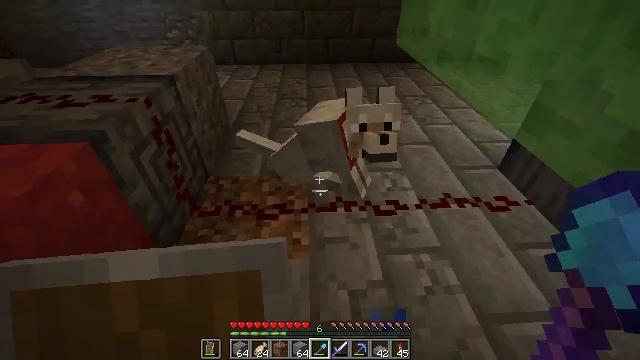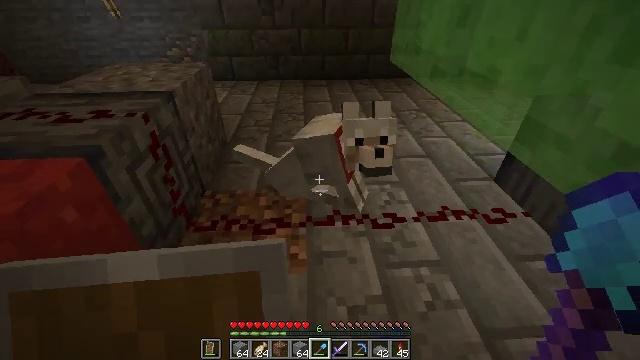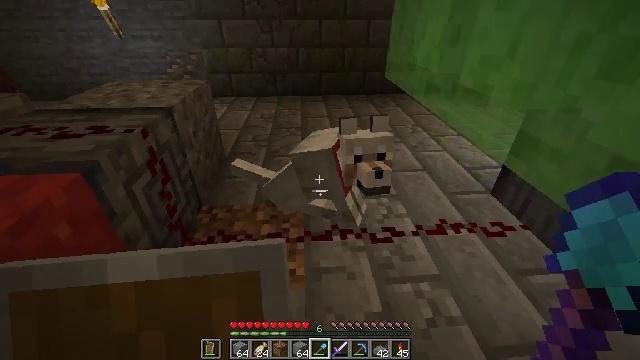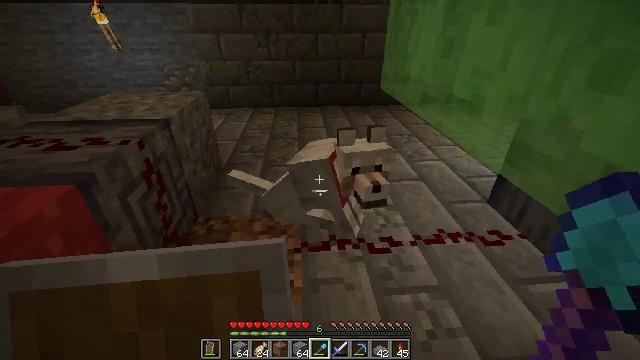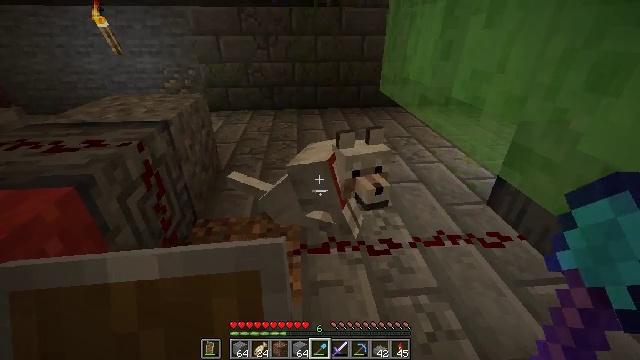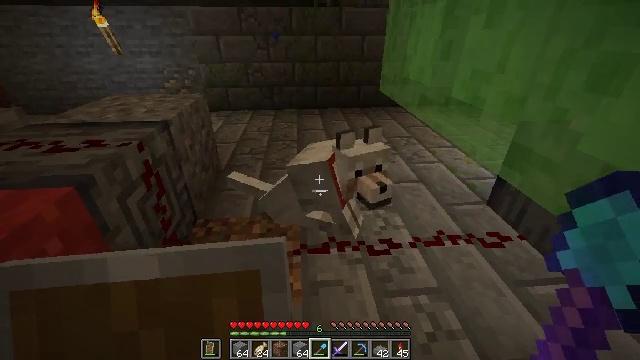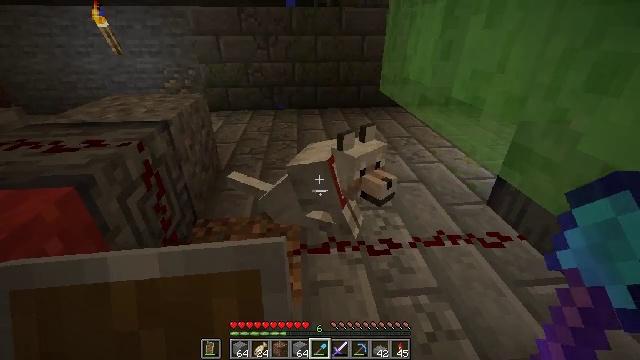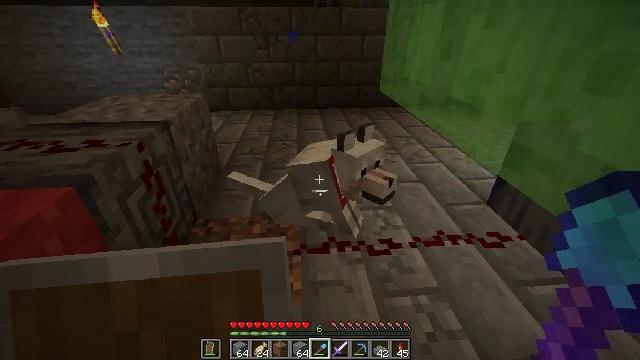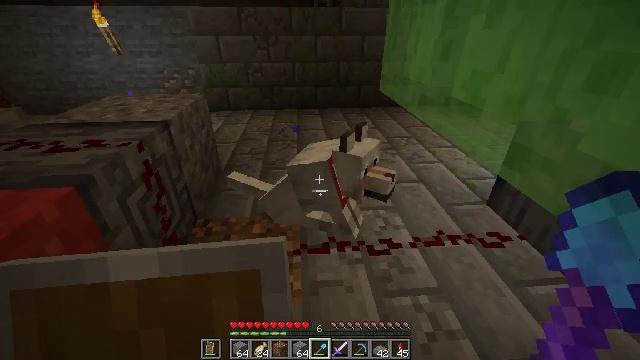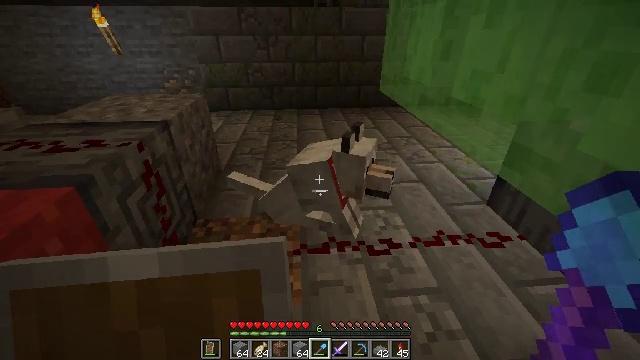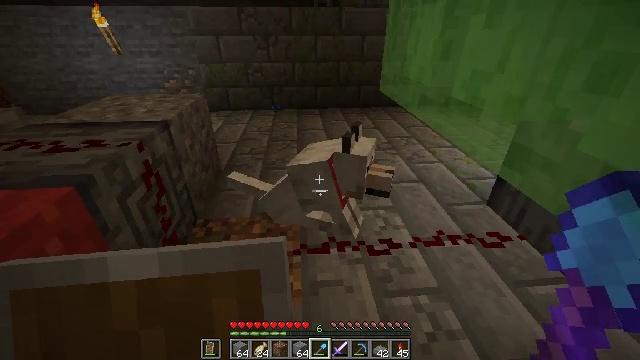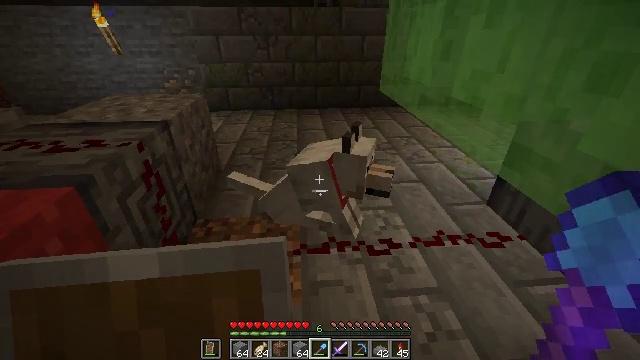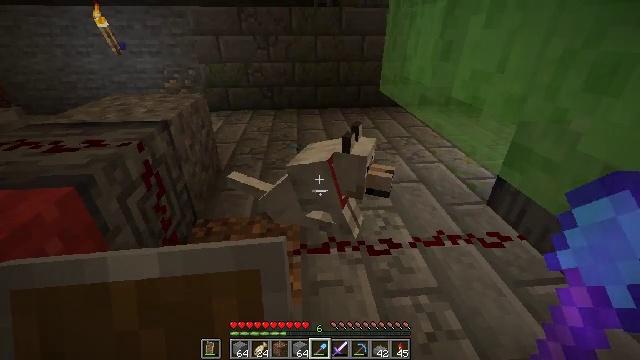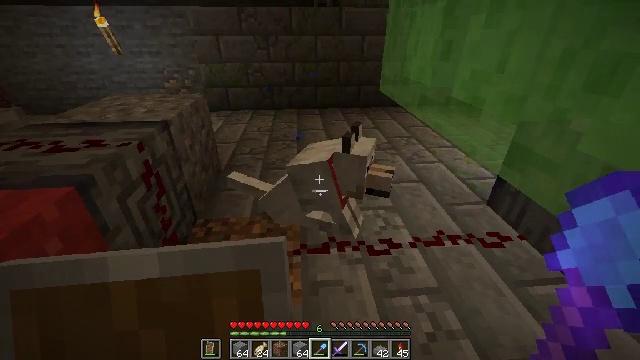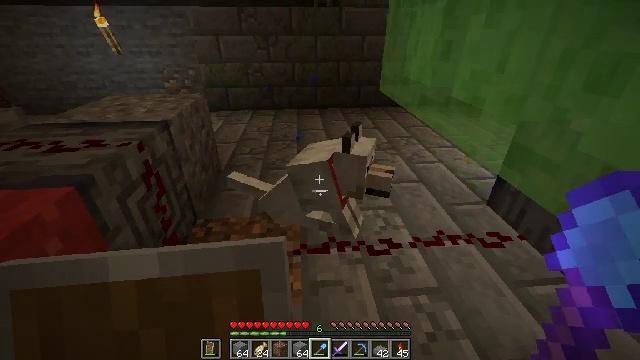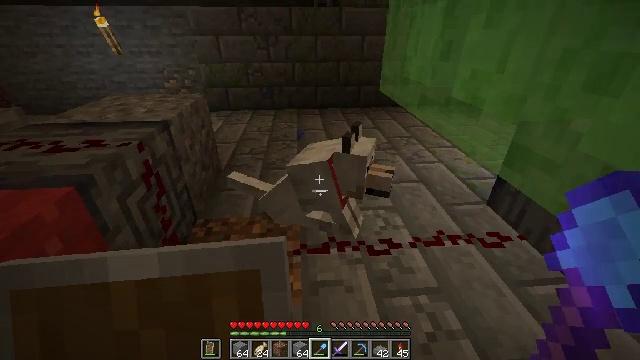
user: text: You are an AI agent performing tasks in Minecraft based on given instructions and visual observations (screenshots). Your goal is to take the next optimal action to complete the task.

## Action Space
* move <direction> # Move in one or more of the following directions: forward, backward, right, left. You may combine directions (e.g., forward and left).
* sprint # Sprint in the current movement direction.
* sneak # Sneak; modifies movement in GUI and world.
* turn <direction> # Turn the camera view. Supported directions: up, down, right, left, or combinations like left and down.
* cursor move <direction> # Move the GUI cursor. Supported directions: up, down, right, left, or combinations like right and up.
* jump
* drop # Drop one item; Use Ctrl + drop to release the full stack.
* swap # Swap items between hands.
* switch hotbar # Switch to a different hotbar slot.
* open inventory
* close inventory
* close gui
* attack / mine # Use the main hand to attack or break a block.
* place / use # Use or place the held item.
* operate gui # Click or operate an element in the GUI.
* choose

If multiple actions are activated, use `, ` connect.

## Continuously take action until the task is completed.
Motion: motion action
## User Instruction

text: Dig up the red concrete powder block.
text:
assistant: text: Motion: turn up
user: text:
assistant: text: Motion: turn up
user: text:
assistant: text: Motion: turn up
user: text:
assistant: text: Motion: no_op
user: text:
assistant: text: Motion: use / place
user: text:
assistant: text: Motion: use / place
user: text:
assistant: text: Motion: no_op
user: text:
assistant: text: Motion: no_op
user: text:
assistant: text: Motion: no_op
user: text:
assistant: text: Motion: no_op
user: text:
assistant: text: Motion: no_op
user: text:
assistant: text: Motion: no_op
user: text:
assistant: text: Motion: no_op
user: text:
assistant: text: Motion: no_op
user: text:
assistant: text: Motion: use / place
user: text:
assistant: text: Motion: use / place
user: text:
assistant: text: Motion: use / place
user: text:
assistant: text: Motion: use / place
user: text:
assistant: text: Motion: no_op
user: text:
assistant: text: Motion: use / place
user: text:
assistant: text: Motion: use / place
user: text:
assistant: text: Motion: no_op
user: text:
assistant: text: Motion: turn right
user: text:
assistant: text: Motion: turn right and down
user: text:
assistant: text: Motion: turn right
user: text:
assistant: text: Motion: turn right
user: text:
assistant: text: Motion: turn right and up
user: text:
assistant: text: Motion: turn right and up
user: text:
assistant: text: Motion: move right, turn right and up
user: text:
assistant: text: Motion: move forward and move right, turn right